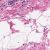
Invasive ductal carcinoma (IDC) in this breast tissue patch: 0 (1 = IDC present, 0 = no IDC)